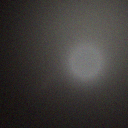
Screen state: off